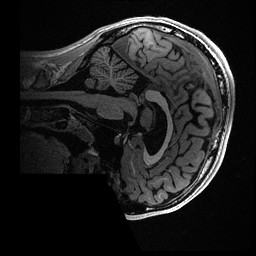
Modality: T1w
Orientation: sagittal
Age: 18
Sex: male
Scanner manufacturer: ge
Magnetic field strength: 3 T
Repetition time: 0.006952 s
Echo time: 0.00292 s